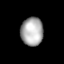
Tissue: lung
Cell type: T cells
Senescence score: 0.5399
Nuclear area (px): 623
Mean DAPI intensity: 170.539